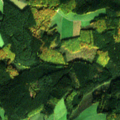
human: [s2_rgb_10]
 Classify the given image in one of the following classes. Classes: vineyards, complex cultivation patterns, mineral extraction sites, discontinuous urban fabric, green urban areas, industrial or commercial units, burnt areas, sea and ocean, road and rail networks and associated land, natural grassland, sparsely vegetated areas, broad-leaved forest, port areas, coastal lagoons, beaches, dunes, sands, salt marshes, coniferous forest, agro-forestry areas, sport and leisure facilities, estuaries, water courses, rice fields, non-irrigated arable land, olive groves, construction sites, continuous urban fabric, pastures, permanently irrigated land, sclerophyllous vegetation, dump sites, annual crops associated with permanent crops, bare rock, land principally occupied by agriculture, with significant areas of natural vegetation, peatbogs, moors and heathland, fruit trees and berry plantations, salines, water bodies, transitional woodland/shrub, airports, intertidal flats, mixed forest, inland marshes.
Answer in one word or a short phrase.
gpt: complex cultivation patterns, broad-leaved forest, coniferous forest